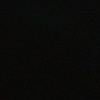
Label: space